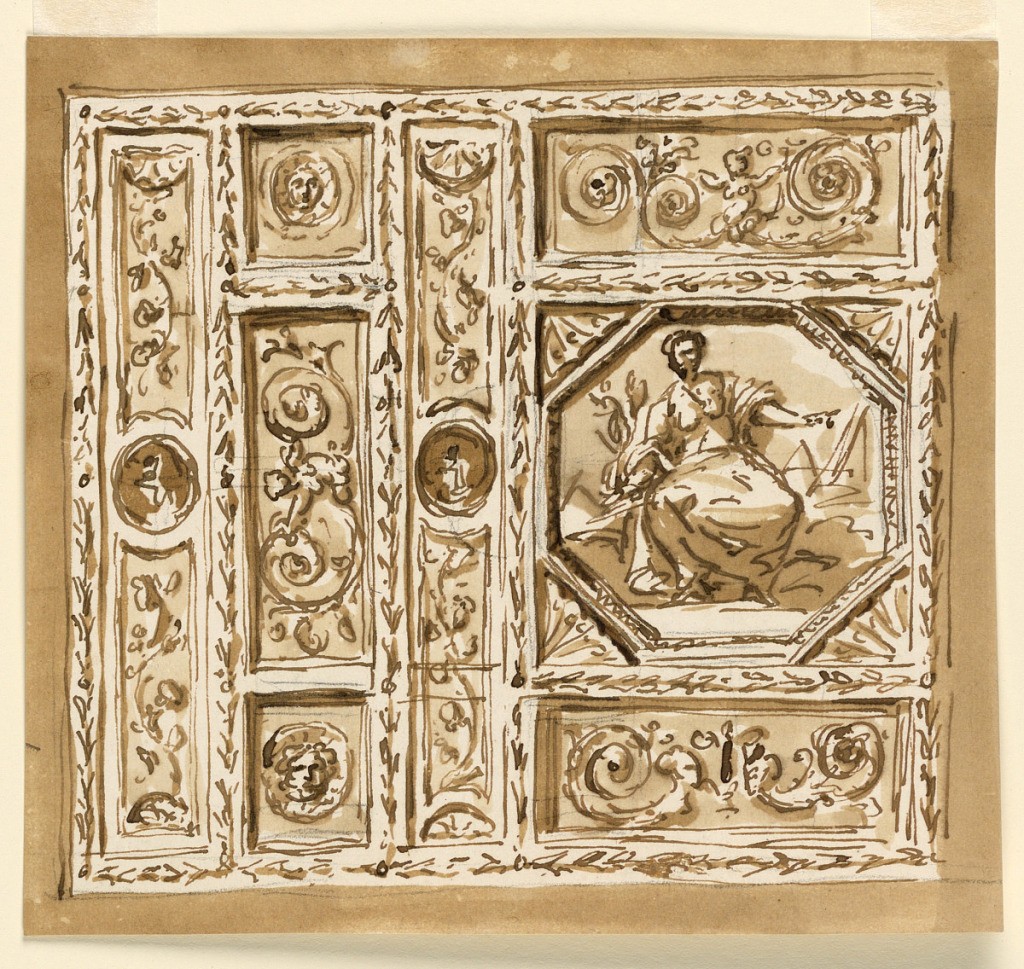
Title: Design for Ceiling Decoration
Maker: Giuseppe Barberi, Italian, 1746–1809
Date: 1746–1809
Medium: Pen and brown ink, brush and brown wash, graphite on off-white laid paper
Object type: Drawing
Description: Design for Ceiling Decoration.